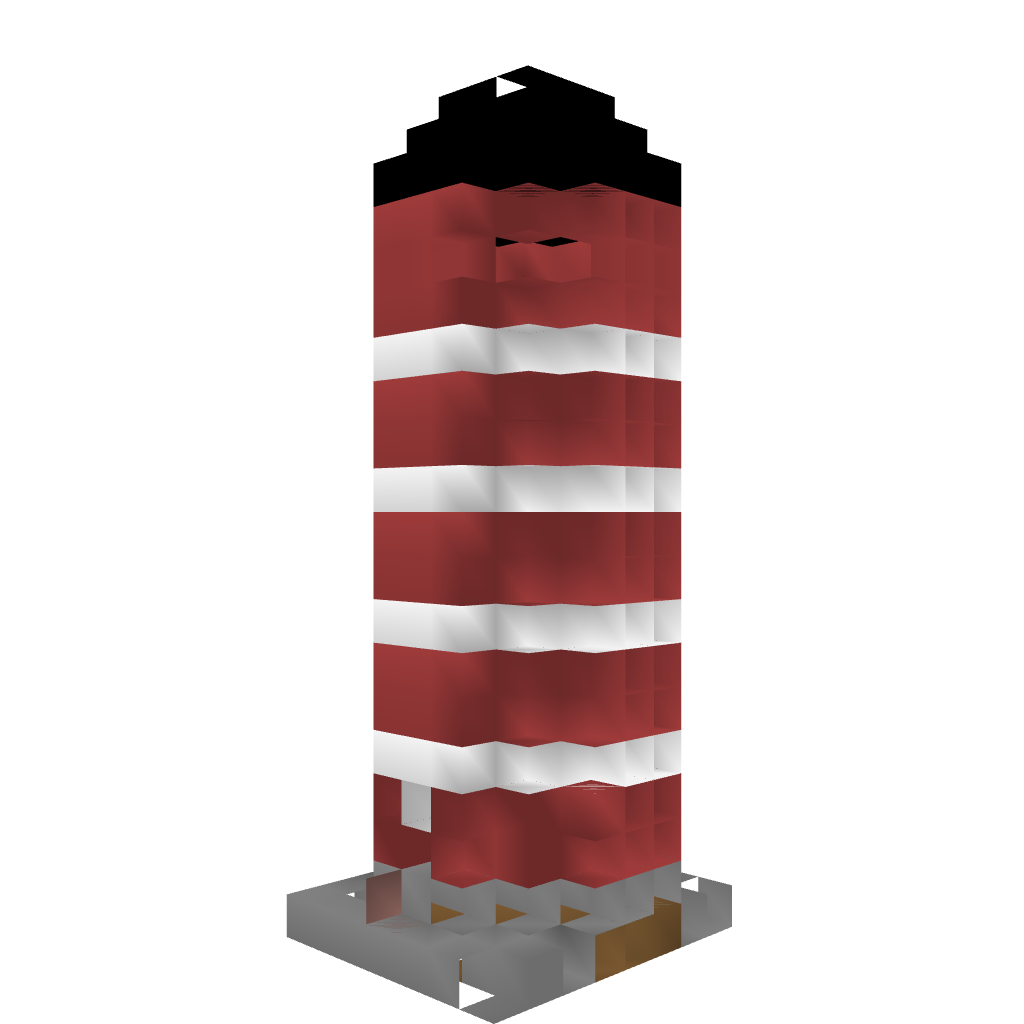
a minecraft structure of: Storage Silo bad low quality